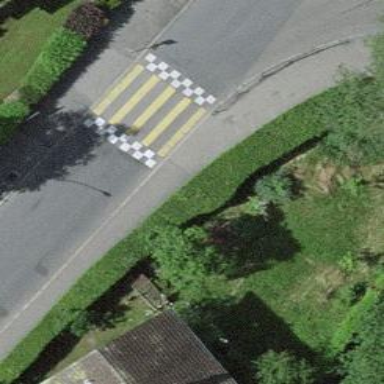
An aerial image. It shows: Kerb serving as barrier.